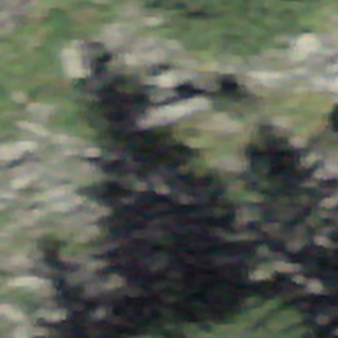
Label: other